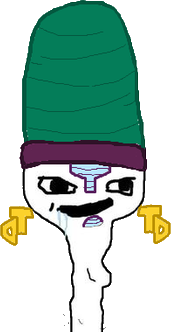
Label: 5_Brainlet